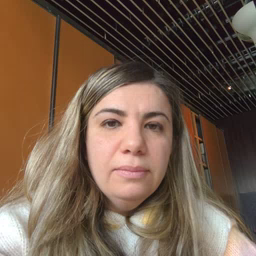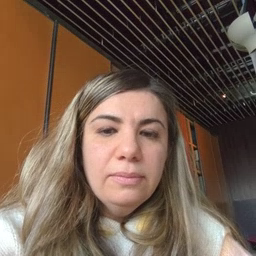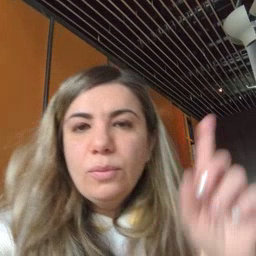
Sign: where